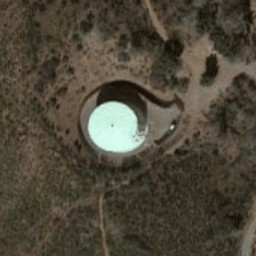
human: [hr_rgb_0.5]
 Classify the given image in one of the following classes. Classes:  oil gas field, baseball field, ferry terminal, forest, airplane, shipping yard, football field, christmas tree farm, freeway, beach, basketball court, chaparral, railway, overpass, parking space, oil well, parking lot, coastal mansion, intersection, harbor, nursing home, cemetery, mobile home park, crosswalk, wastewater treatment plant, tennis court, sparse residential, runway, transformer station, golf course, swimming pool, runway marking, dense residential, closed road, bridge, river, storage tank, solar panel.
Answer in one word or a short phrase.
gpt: storage tank